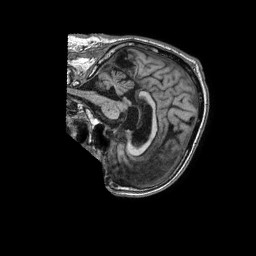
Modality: T1w
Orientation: sagittal
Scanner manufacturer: philips
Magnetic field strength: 1.5 T
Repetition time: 0.007104 s
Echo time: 0.003212 s